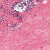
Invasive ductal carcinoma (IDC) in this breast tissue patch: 0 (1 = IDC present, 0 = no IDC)